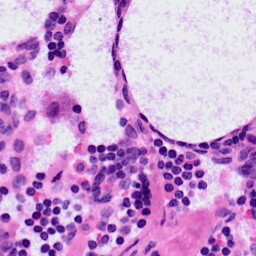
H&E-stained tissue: LymphNode